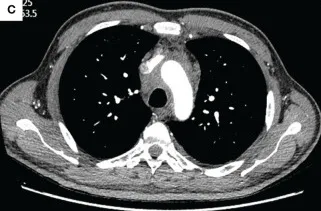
Thorax CT imaging of the patient before and after treatment of tislelizumab plus albumin-bound paclitaxel. (A-D) show the CT imaging at baseline, the end of the second cycle, the third cycle, and the fifth cycle, respectively. Imaging on 9 September 2020, after three cycles treatment.
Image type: radiology (ct)